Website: walmart
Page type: newsletter-management
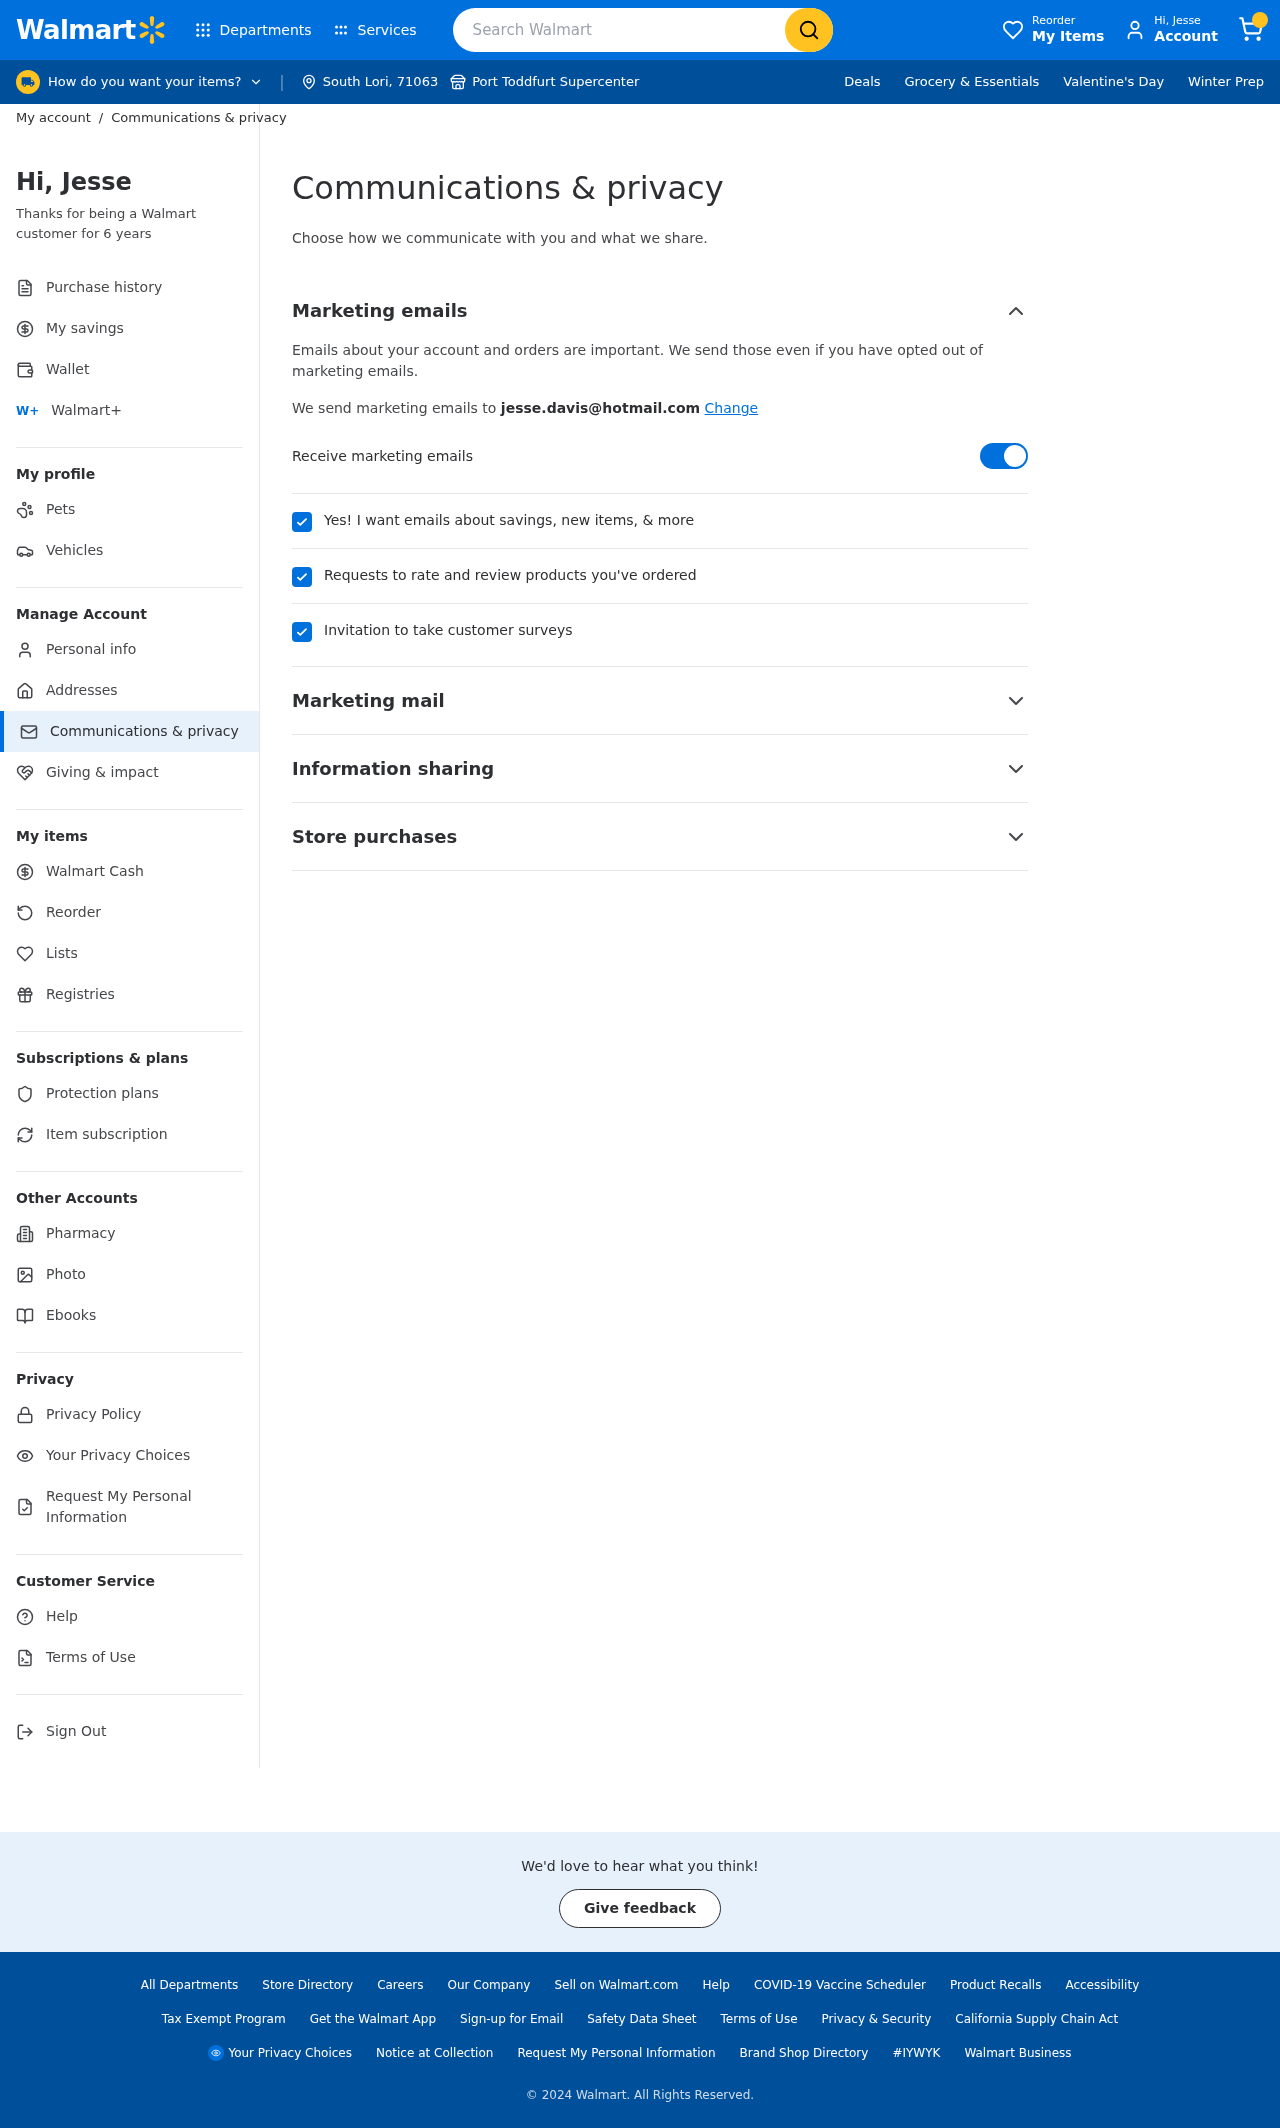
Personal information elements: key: PII_CITY
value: South Lori
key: PII_CITY2
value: Port Toddfurt
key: PII_EMAIL
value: jesse.davis@hotmail.com
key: PII_FIRSTNAME
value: Jesse
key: PII_POSTCODE
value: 71063
Search elements: key: HEADER_SEARCH
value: Search Walmart